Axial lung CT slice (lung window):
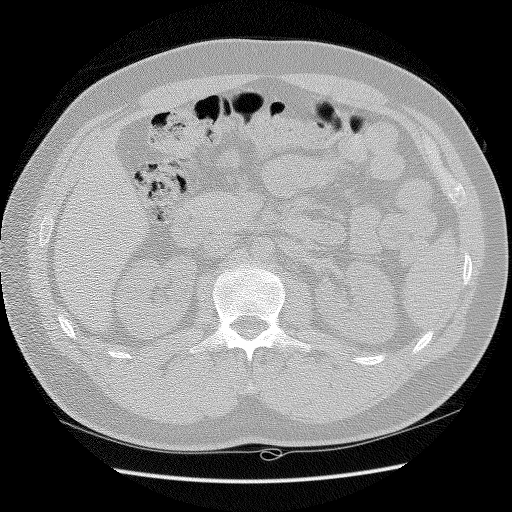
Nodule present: no